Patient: sex M, age 69
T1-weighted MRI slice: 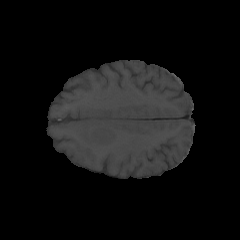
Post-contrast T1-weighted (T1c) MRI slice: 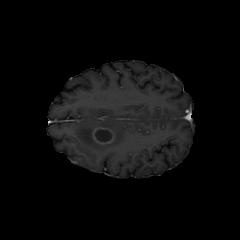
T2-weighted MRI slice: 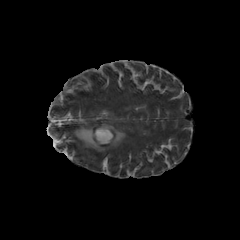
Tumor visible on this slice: yes
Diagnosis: Glioblastoma, IDH-wildtype
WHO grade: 4